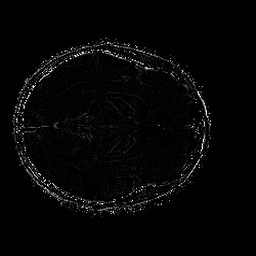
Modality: SWI
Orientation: axial
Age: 35
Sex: female
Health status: ill
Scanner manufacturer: philips
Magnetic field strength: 3 T
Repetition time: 0.031 s